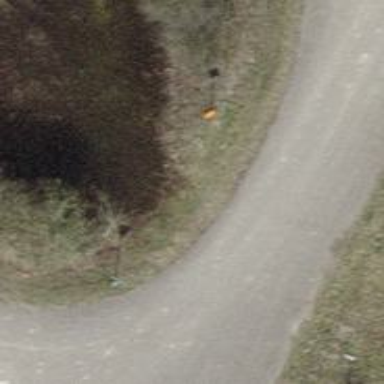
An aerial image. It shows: Pipeline marker.